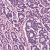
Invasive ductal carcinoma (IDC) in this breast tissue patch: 1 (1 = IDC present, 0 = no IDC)